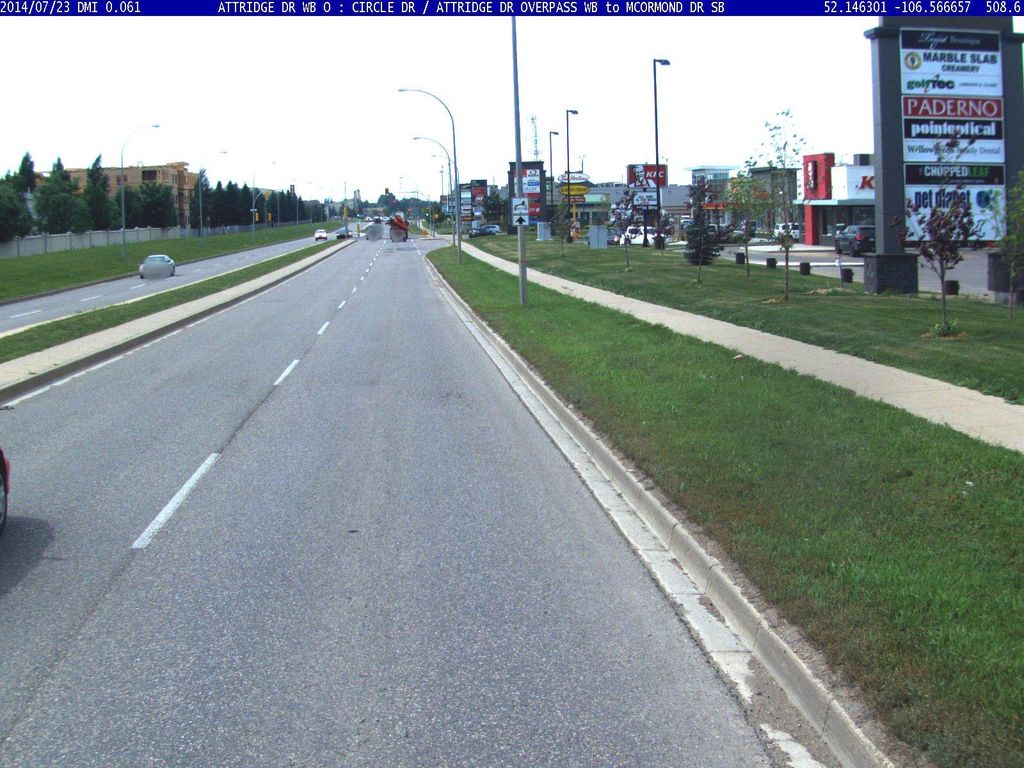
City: saskatoon